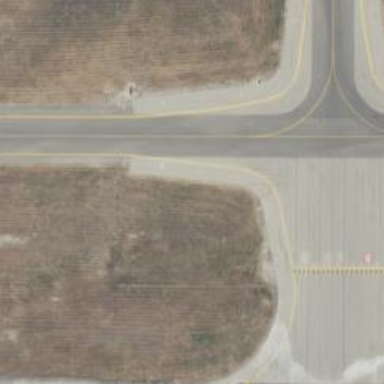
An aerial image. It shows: Image of taxiway at airport.